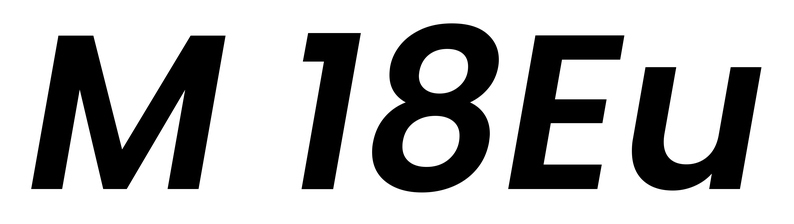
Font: Poppins-SemiBoldItalic